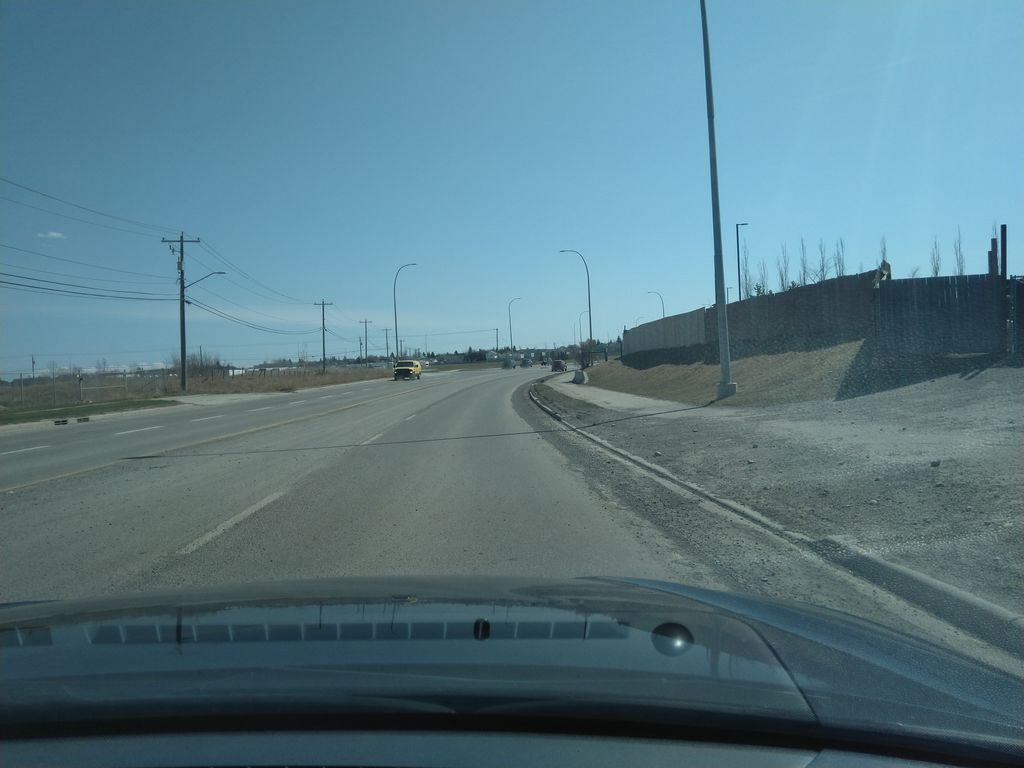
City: calgary